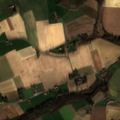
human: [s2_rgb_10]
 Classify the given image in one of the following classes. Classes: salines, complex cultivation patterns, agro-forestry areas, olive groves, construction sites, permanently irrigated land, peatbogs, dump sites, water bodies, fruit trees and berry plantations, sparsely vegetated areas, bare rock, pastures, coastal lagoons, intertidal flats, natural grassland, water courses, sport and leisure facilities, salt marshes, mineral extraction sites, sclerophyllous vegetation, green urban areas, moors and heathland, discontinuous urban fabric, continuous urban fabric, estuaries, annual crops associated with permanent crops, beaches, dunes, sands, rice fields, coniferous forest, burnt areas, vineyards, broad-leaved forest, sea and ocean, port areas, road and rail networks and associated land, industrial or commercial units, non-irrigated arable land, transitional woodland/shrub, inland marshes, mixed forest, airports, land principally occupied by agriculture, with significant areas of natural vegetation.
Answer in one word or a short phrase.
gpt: discontinuous urban fabric, sport and leisure facilities, non-irrigated arable land, pastures, complex cultivation patterns